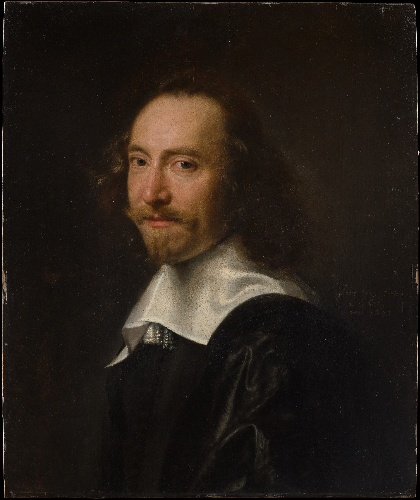
Title: Portrait of a Man
Artist: Abraham de Vries
Artist bio: Dutch, The Hague (?) ca. 1590–1649/50 The Hague (?)
Date: 1643
Object type: Painting
Classification: Paintings
Medium: Oil on wood
Dimensions: 25 1/4 x 21 in. (64.1 x 53.3 cm)
Department: European Paintings
Credit line: Purchase, 1871
Accession year: 1871
Repository: Metropolitan Museum of Art, New York, NY
Tags: Men|Portraits